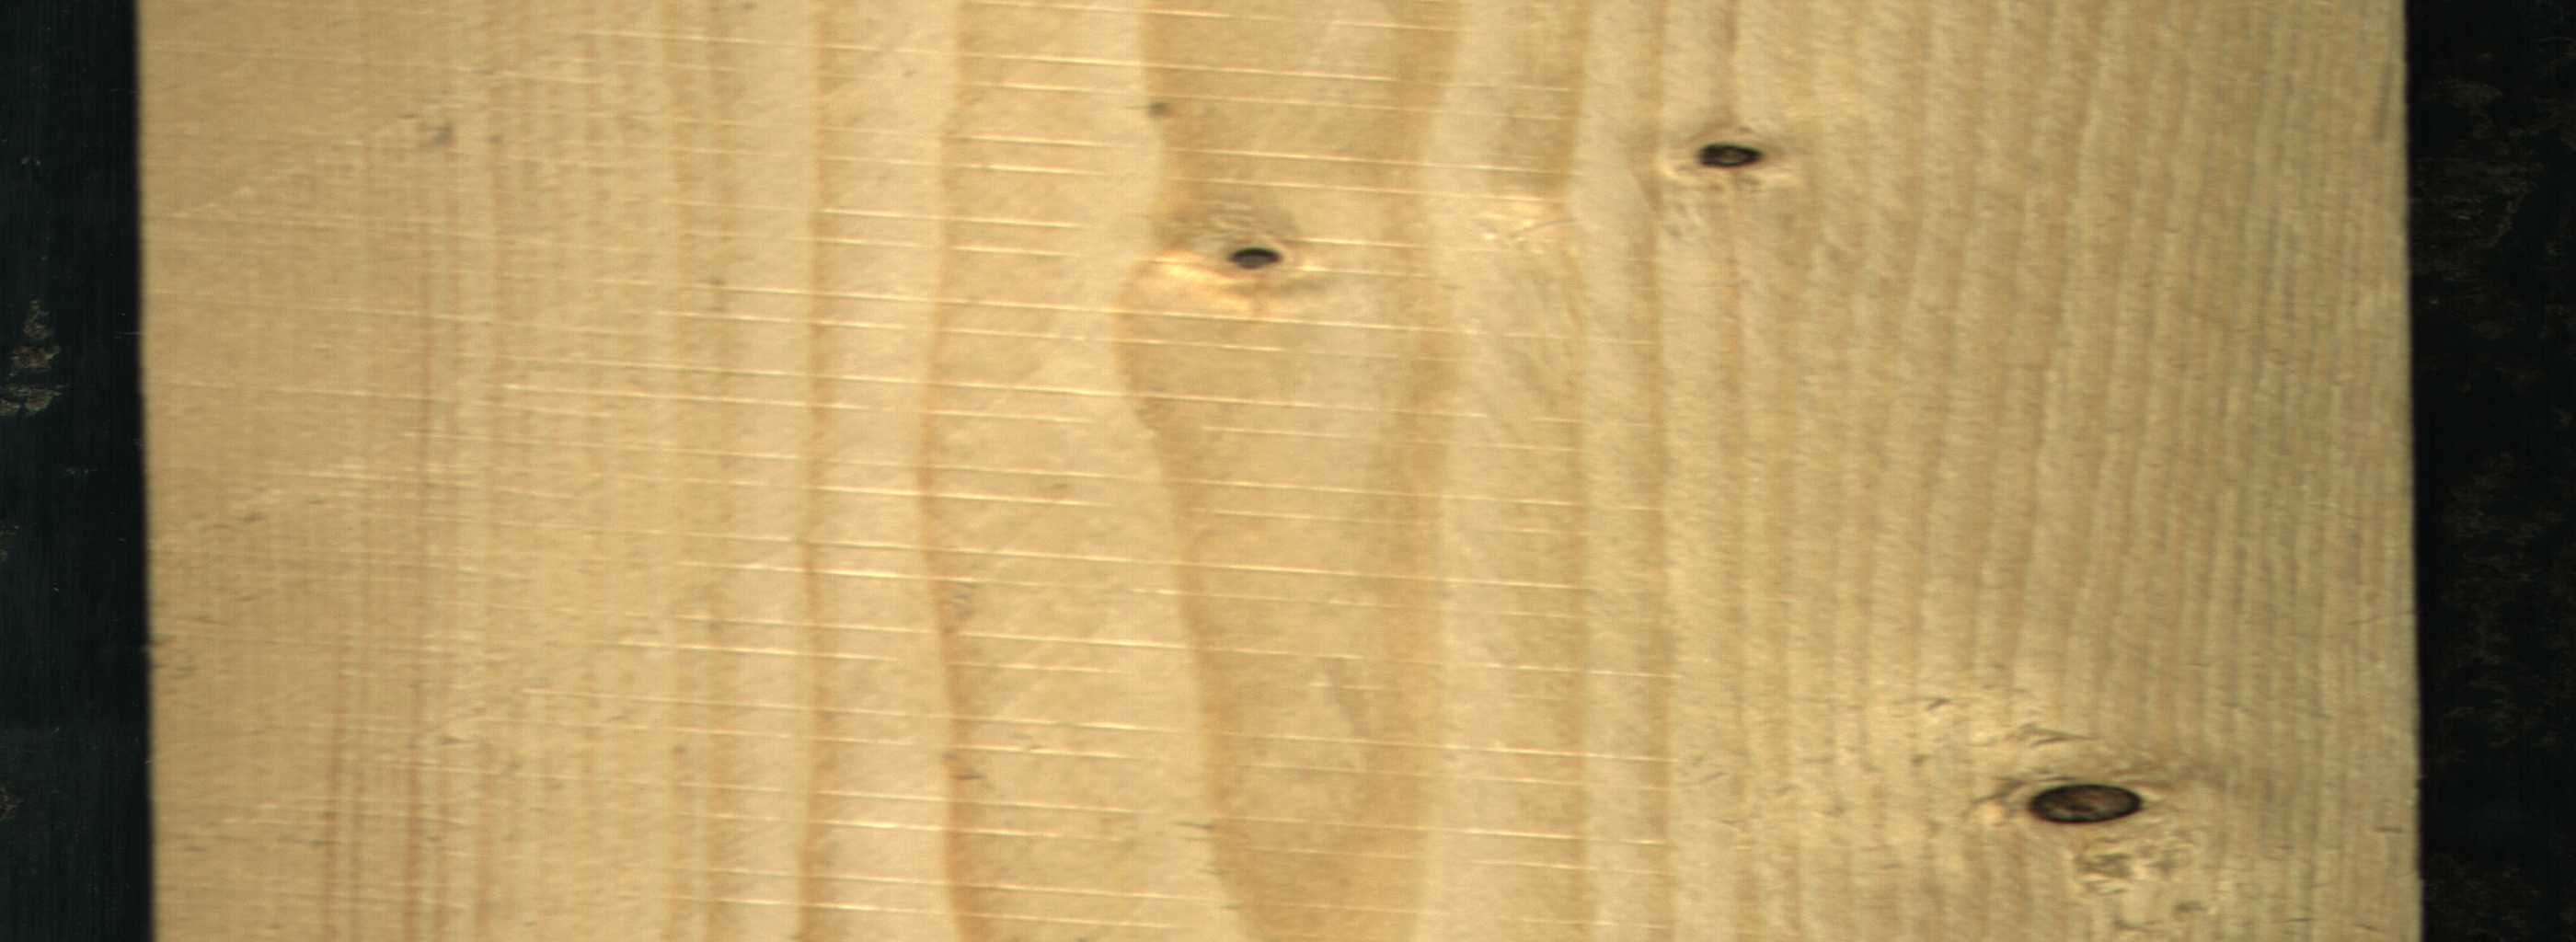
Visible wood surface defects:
Dead_Knot
Dead_Knot
Dead_Knot